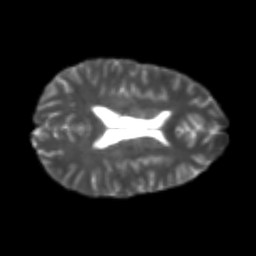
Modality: T2w
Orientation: axial
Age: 24
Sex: male
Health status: healthy
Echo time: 0.074 s